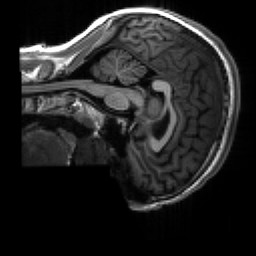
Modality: T1w
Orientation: sagittal
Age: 18
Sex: male
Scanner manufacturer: siemens
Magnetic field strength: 3 T
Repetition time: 2.3 s
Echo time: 0.00266 s